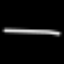
Label: line